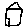
Label: house